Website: lowes
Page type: order-returns
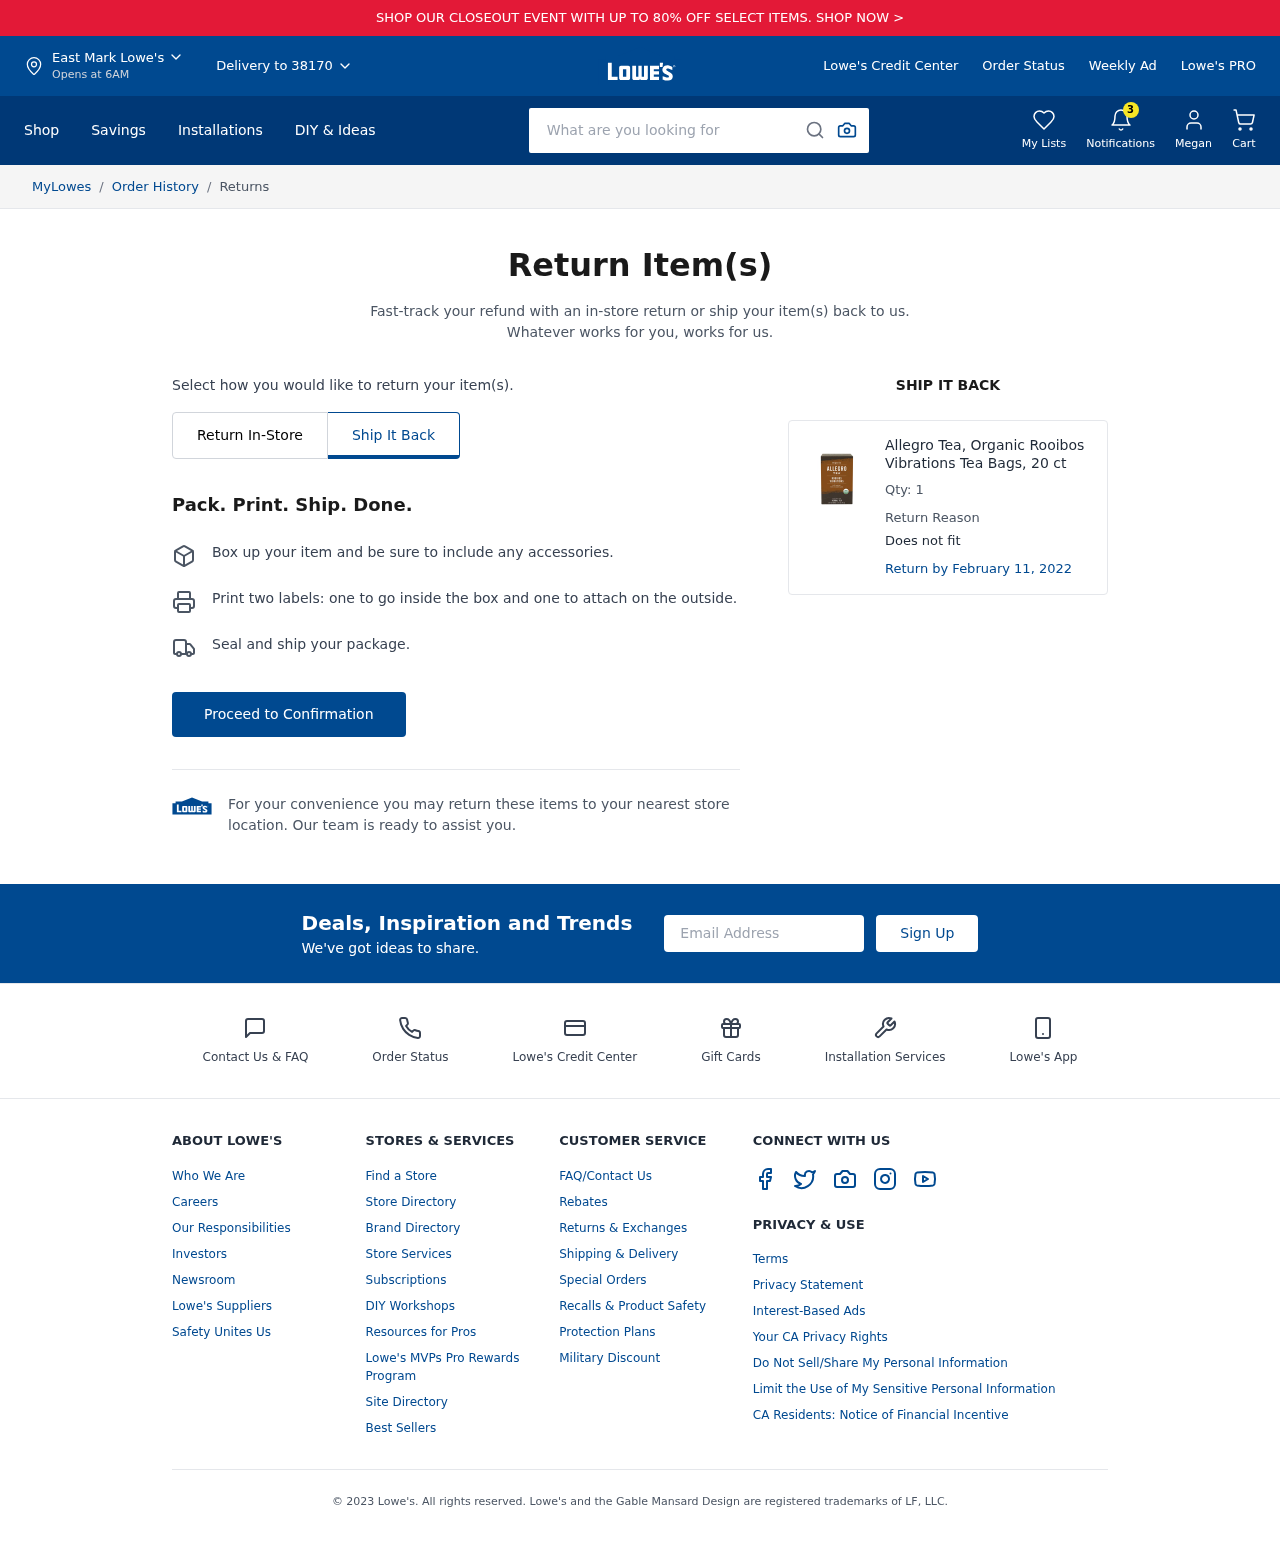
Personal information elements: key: PII_CITY
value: East Mark
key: PII_EMAIL
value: mscott@gmail.com
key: PII_FIRSTNAME
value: Megan
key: PII_POSTCODE
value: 38170
Product elements: key: PRODUCT1_NAME
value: Allegro Tea, Organic Rooibos Vibrations Tea Bags, 20 ct
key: PRODUCT1_QUANTITY
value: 1
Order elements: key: ORDER_RETURN_BY_DATE
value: February 11, 2022
Search elements: key: HEADER_SEARCH
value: What are you looking for
Other elements: key: NOTIFICATION_COUNT
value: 3